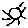
Label: sun